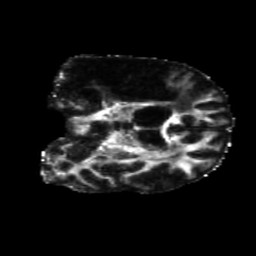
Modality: FA
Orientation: coronal
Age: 51
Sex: male
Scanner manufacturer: siemens
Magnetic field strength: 3 T
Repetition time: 5.25 s
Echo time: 0.08 s